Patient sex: F
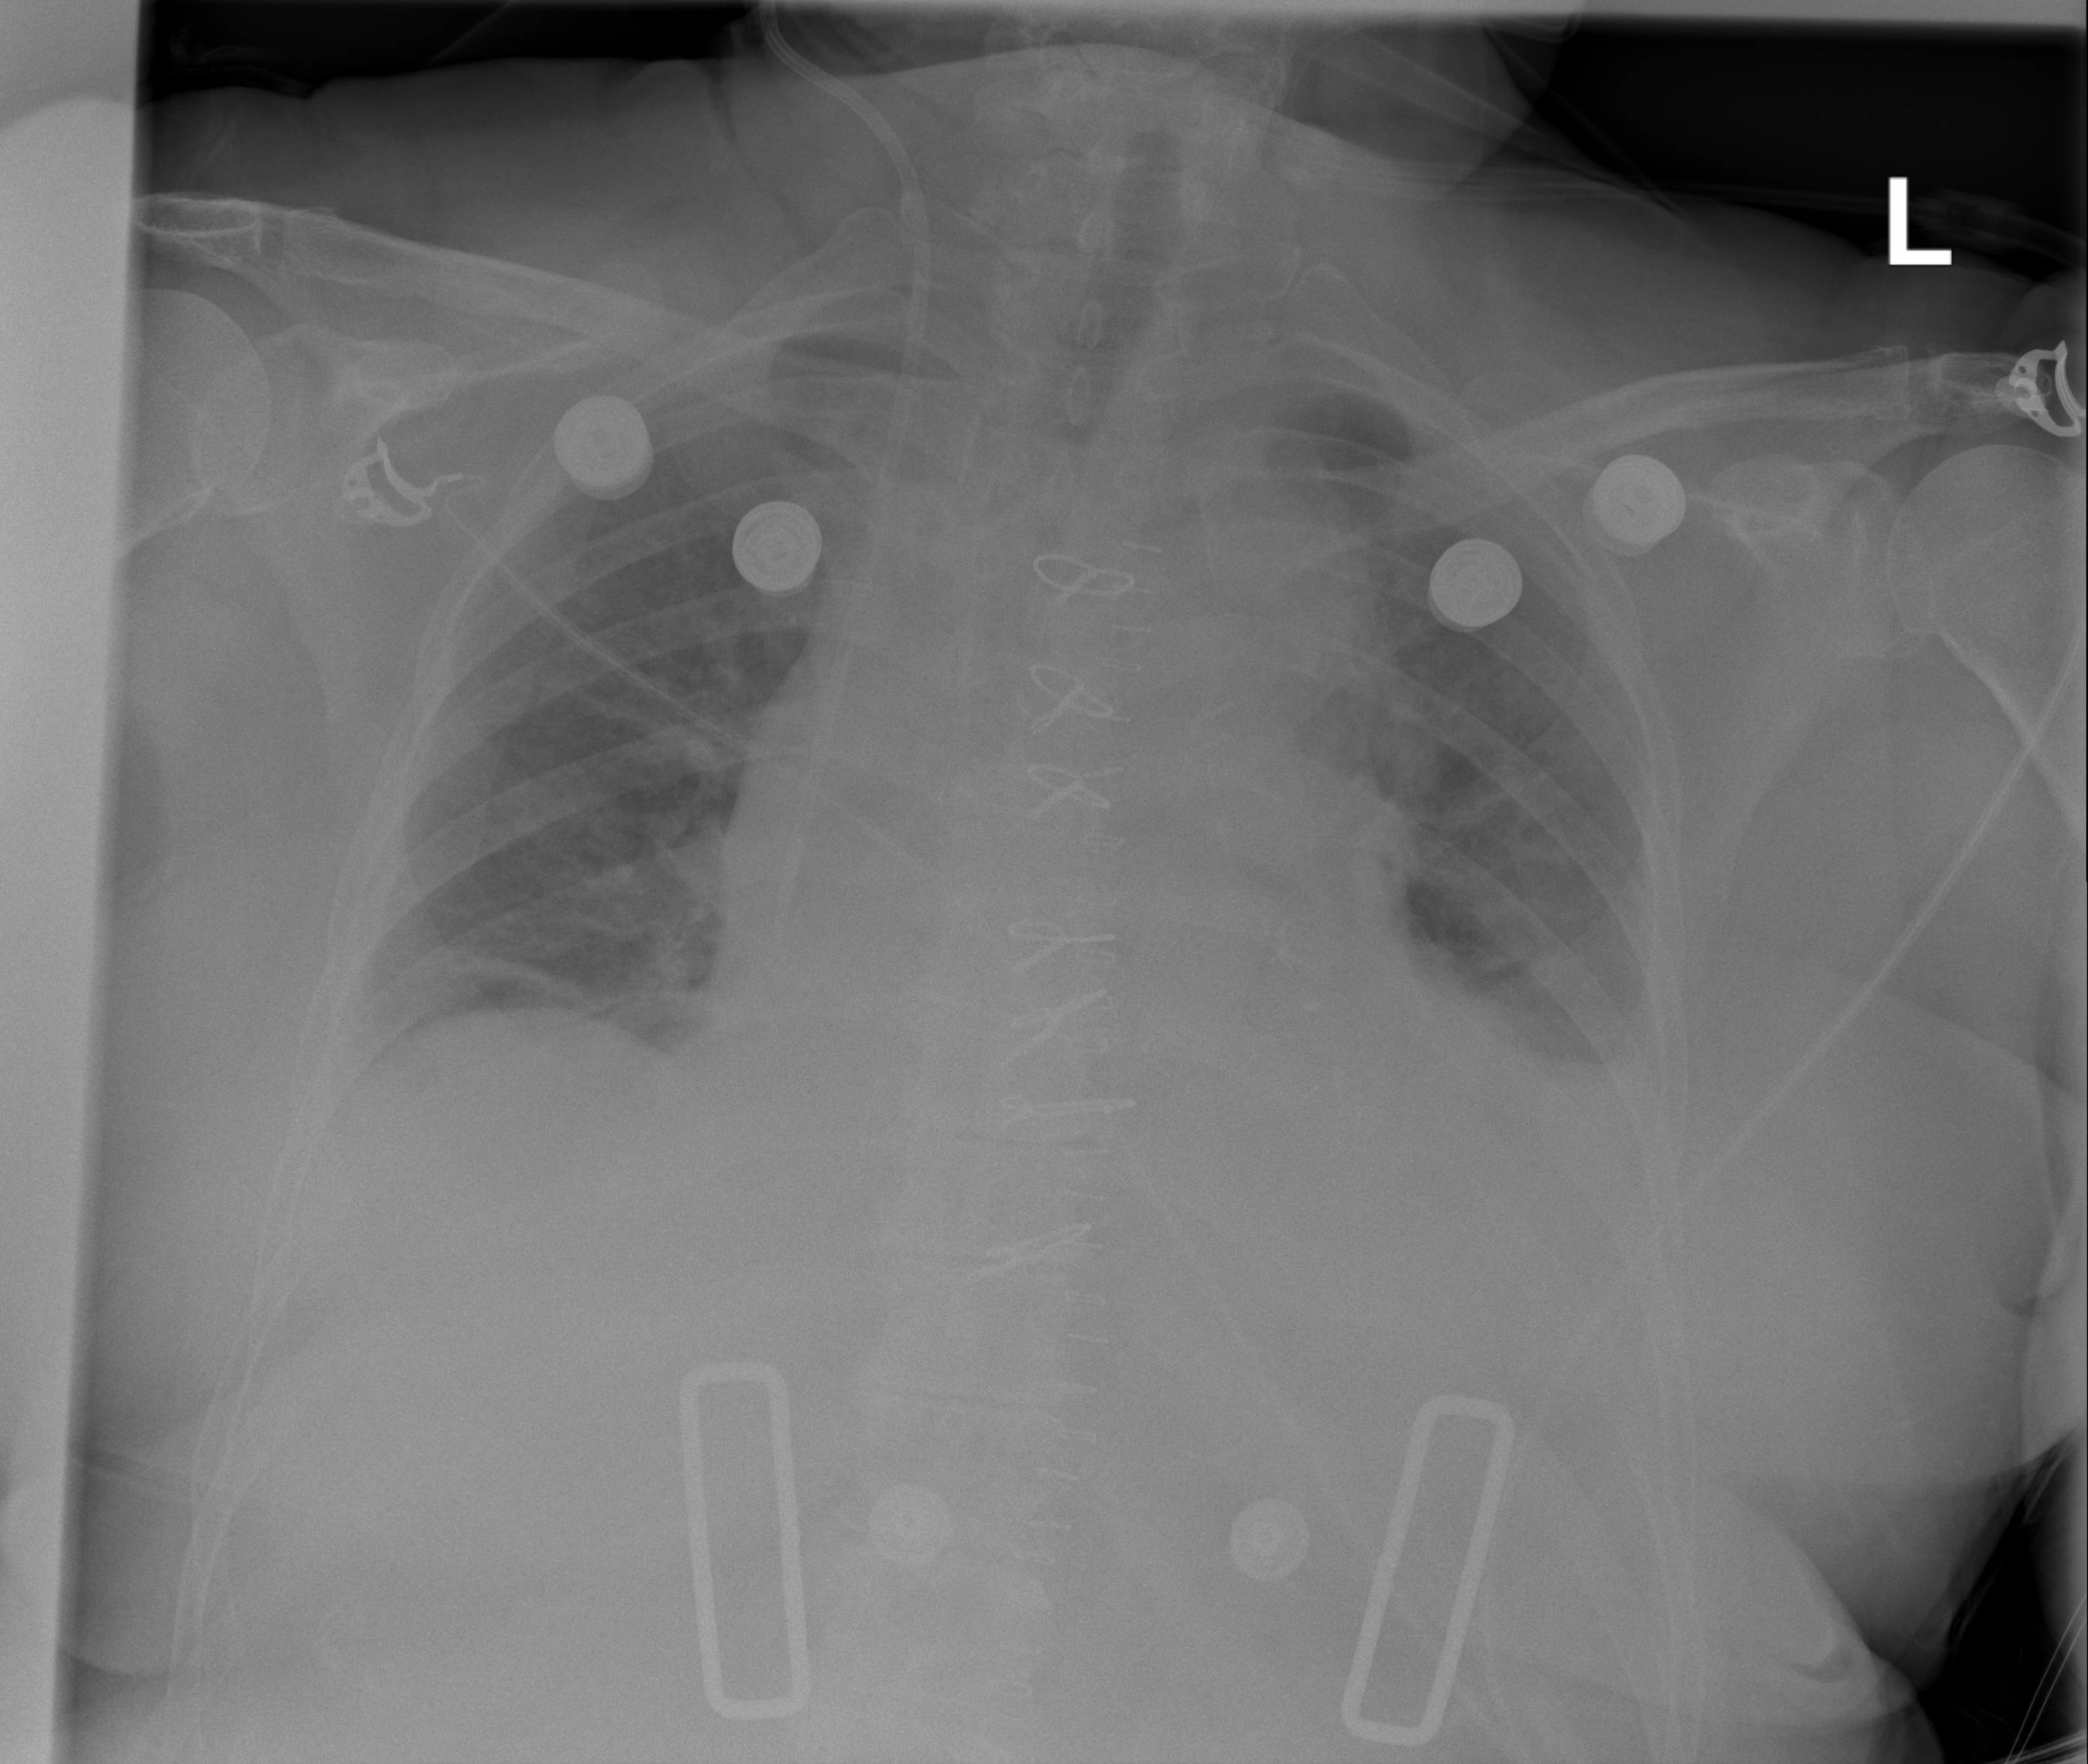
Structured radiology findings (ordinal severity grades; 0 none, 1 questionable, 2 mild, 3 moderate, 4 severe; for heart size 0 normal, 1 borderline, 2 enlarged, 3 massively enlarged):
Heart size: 2
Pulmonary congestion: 2
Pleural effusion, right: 2
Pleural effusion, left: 2
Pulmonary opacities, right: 0
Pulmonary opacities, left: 1
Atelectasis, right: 2
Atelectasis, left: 2